Question: Everytime I start a new react project and I specify 'width: 100%' for any item (let's just say a navbar) it stretches horizontally and then leaves like 5 px or so worth of "margin" or spacing between it and the edge. I'll attach a picture below.
It's kind of hard to see, but if you look closely right above the top border, you can see the bottom of the bookmark bar - that amount of spacing is on the left and right sides of the nav bar as well. Any ideas? (I've tried setting margin to 0, but didn't work)

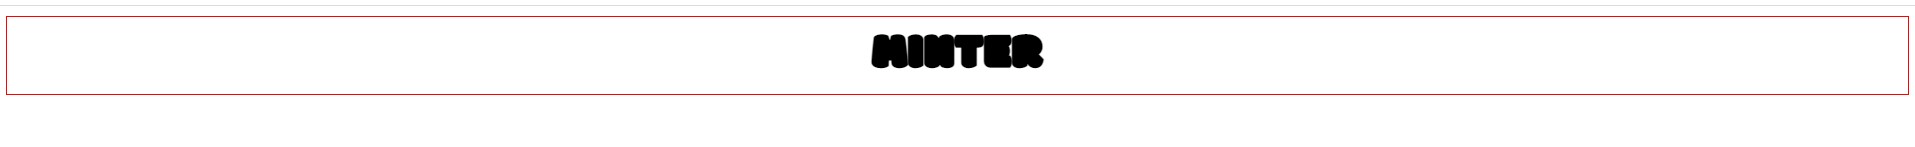
Answer: By default, 'body' adds a 8px margin.. use 'body { margin: 0px; }' in your main CSS to fix this.
This is not a bug, just a default behaviour